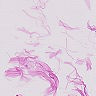
Metastatic tissue present: no